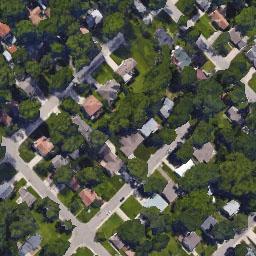
Label: residential